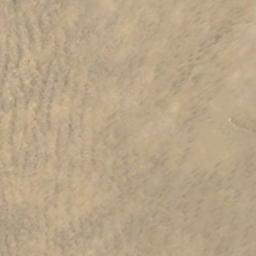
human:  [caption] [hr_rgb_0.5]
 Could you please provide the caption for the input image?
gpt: The desert is full of white sand .

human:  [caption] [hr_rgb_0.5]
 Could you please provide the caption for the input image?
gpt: The desert has yellow sand and some sand ripples and the desert terrain is flat .

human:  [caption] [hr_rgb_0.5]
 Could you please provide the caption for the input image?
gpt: The color of this desert is orange .

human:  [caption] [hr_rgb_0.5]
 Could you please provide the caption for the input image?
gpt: This is a yellow desert with wavy stripes .

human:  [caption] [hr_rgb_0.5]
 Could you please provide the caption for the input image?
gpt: A yellow desert with some stripes .